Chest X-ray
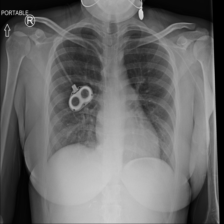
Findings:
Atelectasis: negative
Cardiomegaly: negative
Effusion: negative
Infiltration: negative
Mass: negative
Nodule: negative
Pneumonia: negative
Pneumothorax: negative
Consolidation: negative
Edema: negative
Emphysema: negative
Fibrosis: negative
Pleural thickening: negative
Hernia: negative